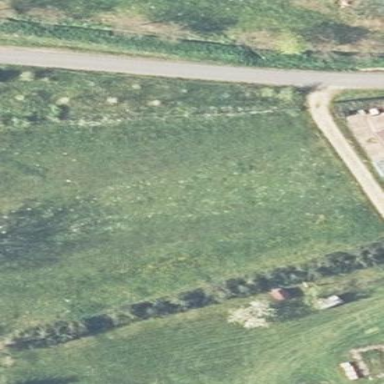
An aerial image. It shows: Beautiful meadow.